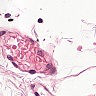
Metastatic tissue present: no